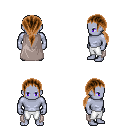
a pixel art fantasy rpg character, male body template, dark elf, purple skin, gray cape, white pants, brown ponytail hairstyle, four views (front, back, left, right), 2x2 character sprite sheet, small pixel art, hard edges, no anti-aliasing